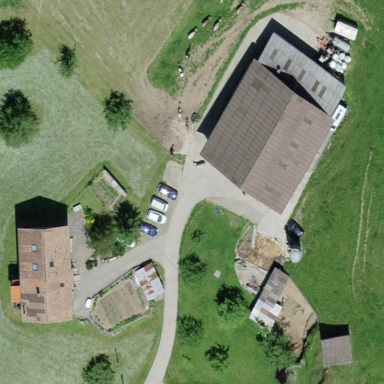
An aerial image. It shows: Farmyard area.